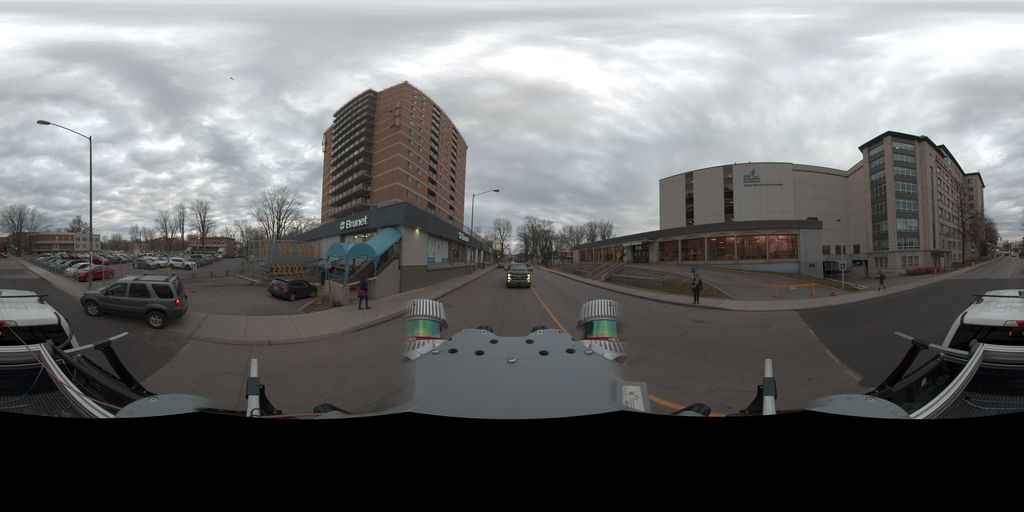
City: quebec_city